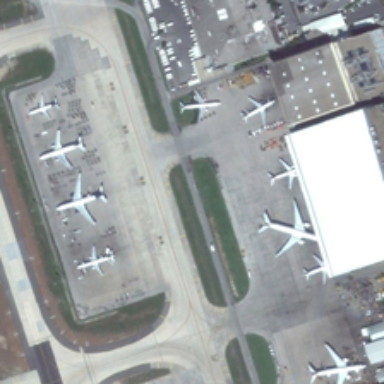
Some planes are parked near several buildings in an airport .